Question: I have a matrix of data and I want to use the background color to show the value of the element of the matrix so the darker the background the bigger the matrix element. I have used corrplot like this:
'''
corrplot(overlaps[[1]], method="number", is.corr=FALSE, type="full",
cl.lim=c(0,100), addgrid.col="red", addshade="positive")
'''
and the matrix would be like below:

But I want the background to show the intensity not the numbers as here. What should I do?
Thank you in advance
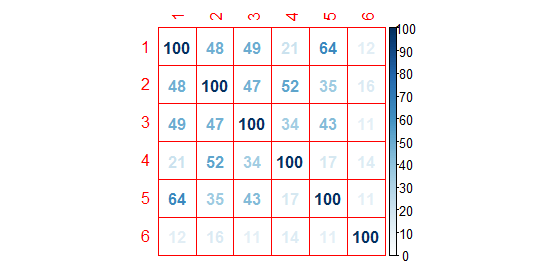
Answer: '''
library(corrplot)
m <- matrix(rnorm(1000), ncol = 10)
corrplot(cor(m), method = "color", type="full", addgrid.col = "red",
addshade = "positive", addCoef.col = "black")
'''
Although I'm not sure if this is the best way to display correlations...